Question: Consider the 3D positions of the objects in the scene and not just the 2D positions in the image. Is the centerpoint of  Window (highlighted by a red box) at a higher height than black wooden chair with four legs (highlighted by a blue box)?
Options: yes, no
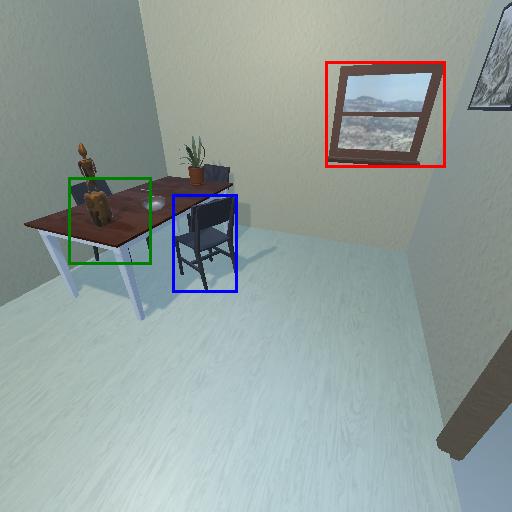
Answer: yes